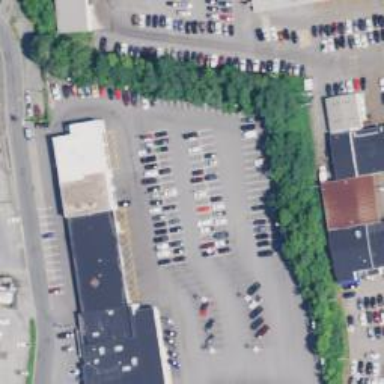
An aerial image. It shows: Normal parking space.